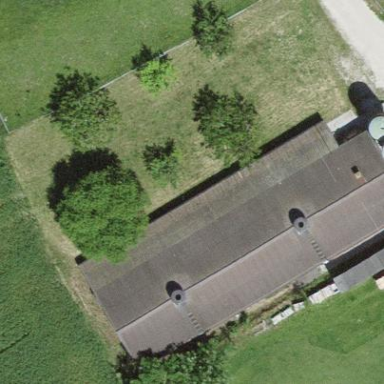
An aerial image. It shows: Farm auxiliary building.